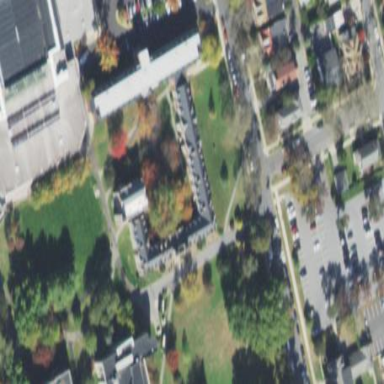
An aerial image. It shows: Dormitory building.